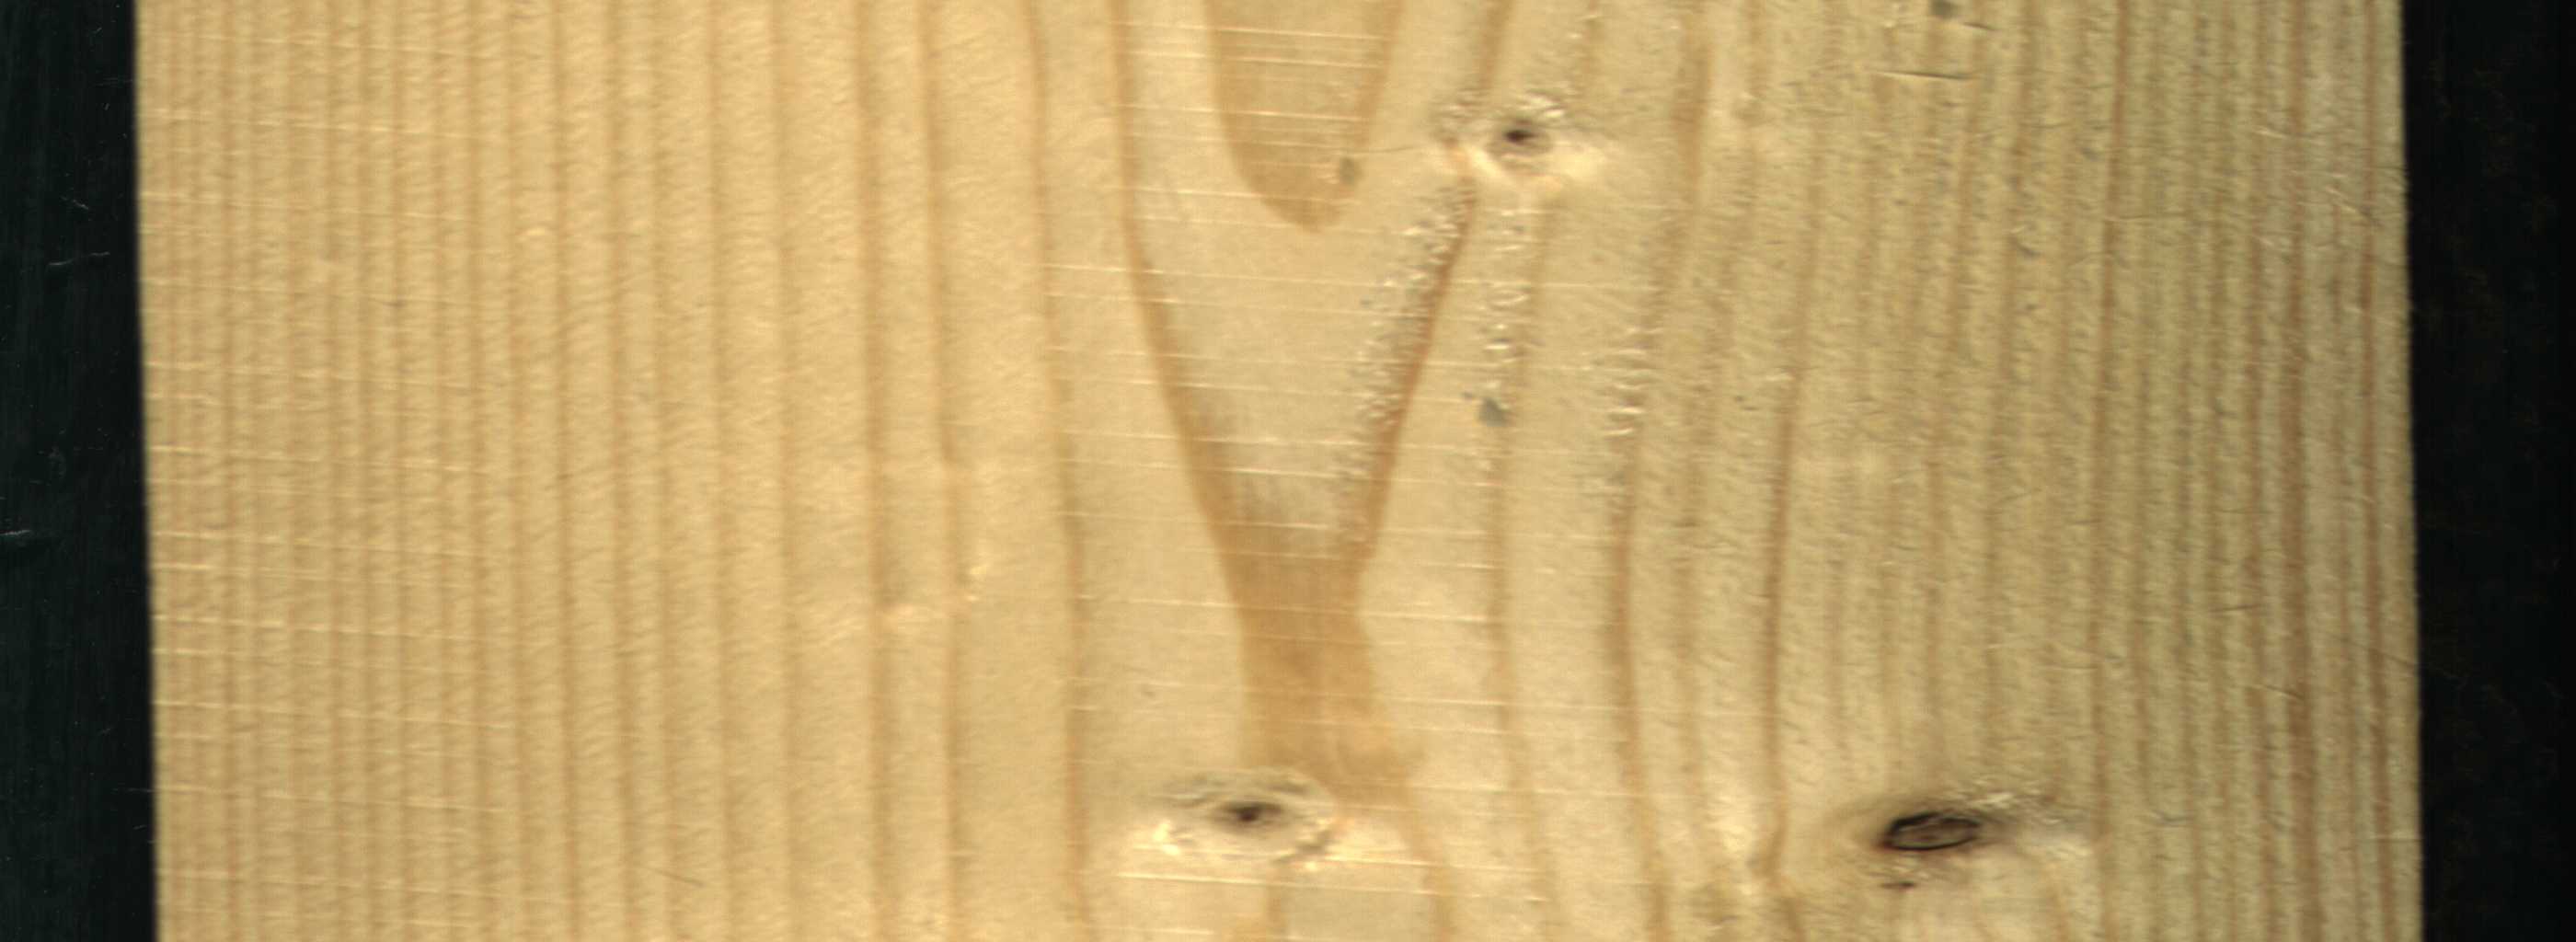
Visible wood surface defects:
Dead_Knot
Live_Knot
Live_Knot